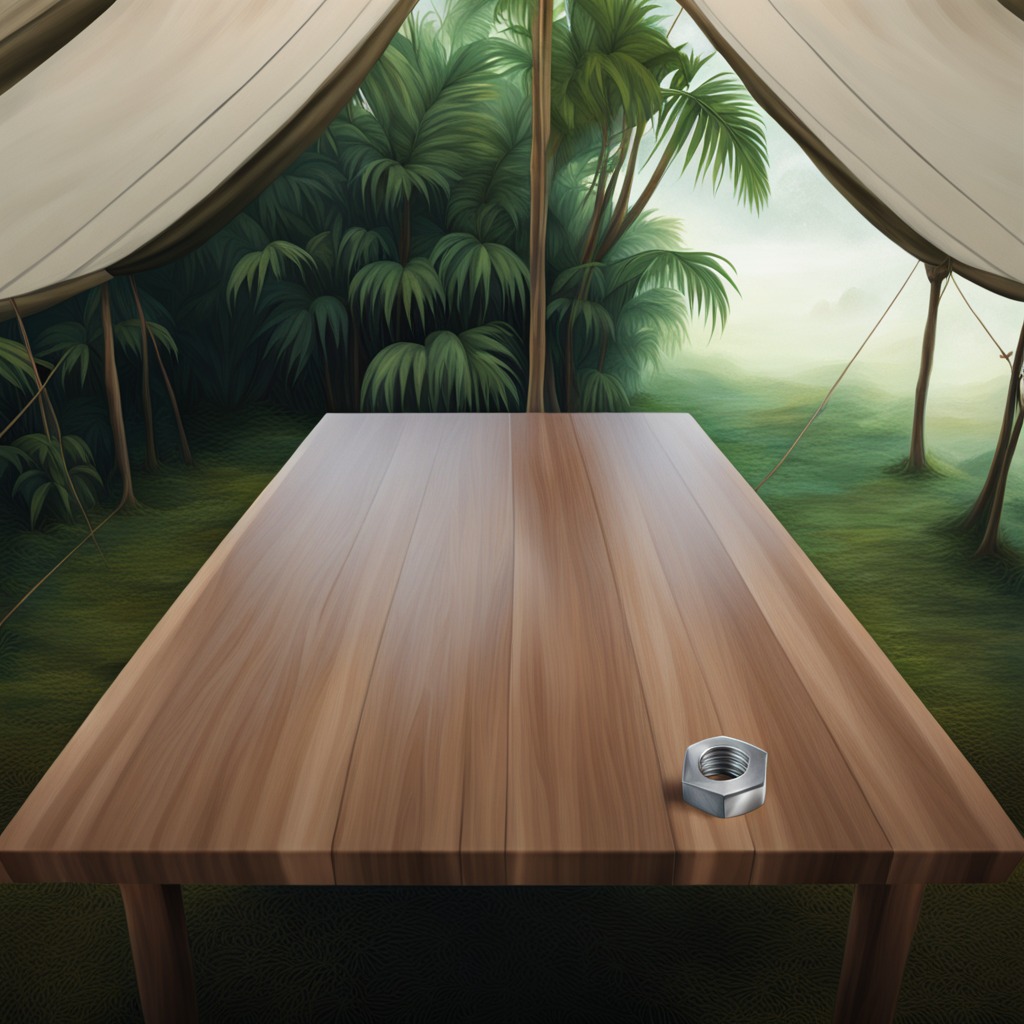
A metal nut is lying on a wooden table.